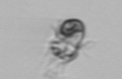
Label: Mesodinium